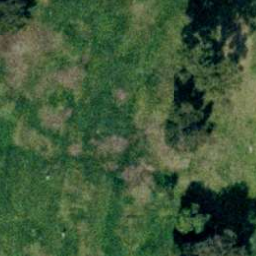
Label: golf course